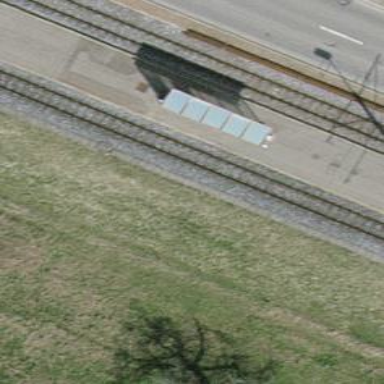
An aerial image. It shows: Light rail stop position for public transport.